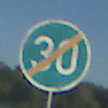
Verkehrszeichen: EndeMindestgeschwindigkeit
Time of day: MorningAfternoon
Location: Outdoor (Nature)
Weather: Clear
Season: NotSpecified
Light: Natural